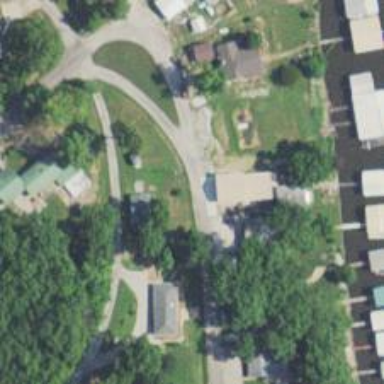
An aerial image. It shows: Residential road.